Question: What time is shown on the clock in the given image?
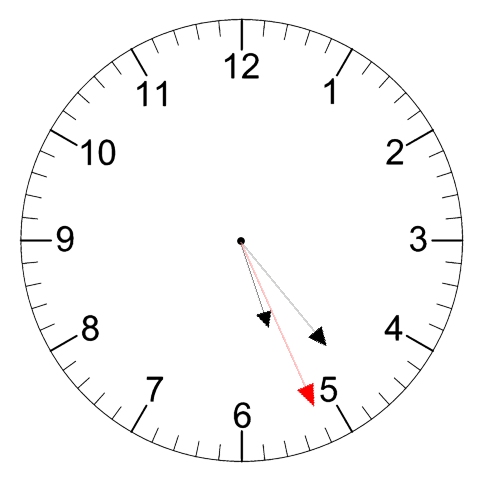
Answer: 05:23:26